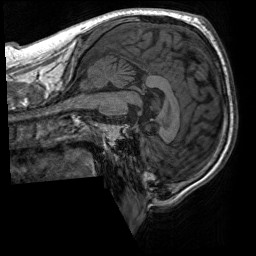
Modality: T1w
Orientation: sagittal
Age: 24
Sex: male
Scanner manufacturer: siemens
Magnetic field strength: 3 T
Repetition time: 1.9 s
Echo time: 0.00252 s